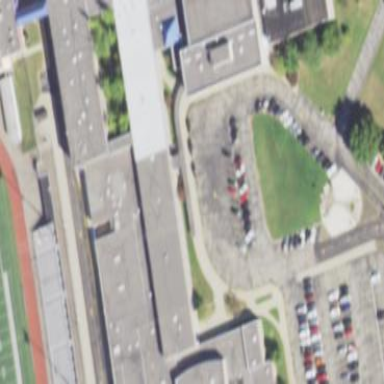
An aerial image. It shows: School building.